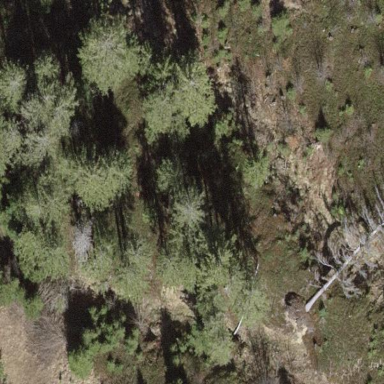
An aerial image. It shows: Forest area.